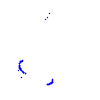
Particle: proton